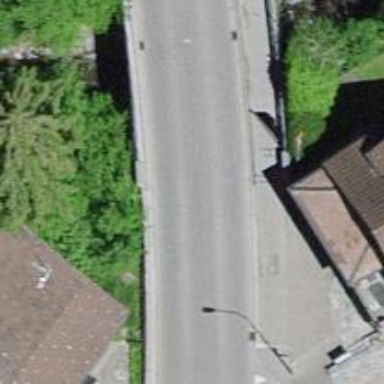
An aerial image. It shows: Tertiary road with asphalt surface. There is separate sidewalk along the road.